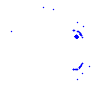
Particle: proton